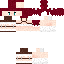
A female human skin with pale skin, wearing brown long hair dressed in a red tshirt and red pants, featuring a closed mouth.